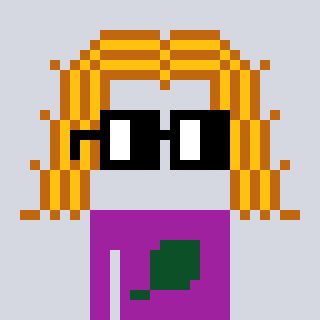
a pixel art character with square black glasses, a hair-shaped head and a magenta-colored body on a cool background